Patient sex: M
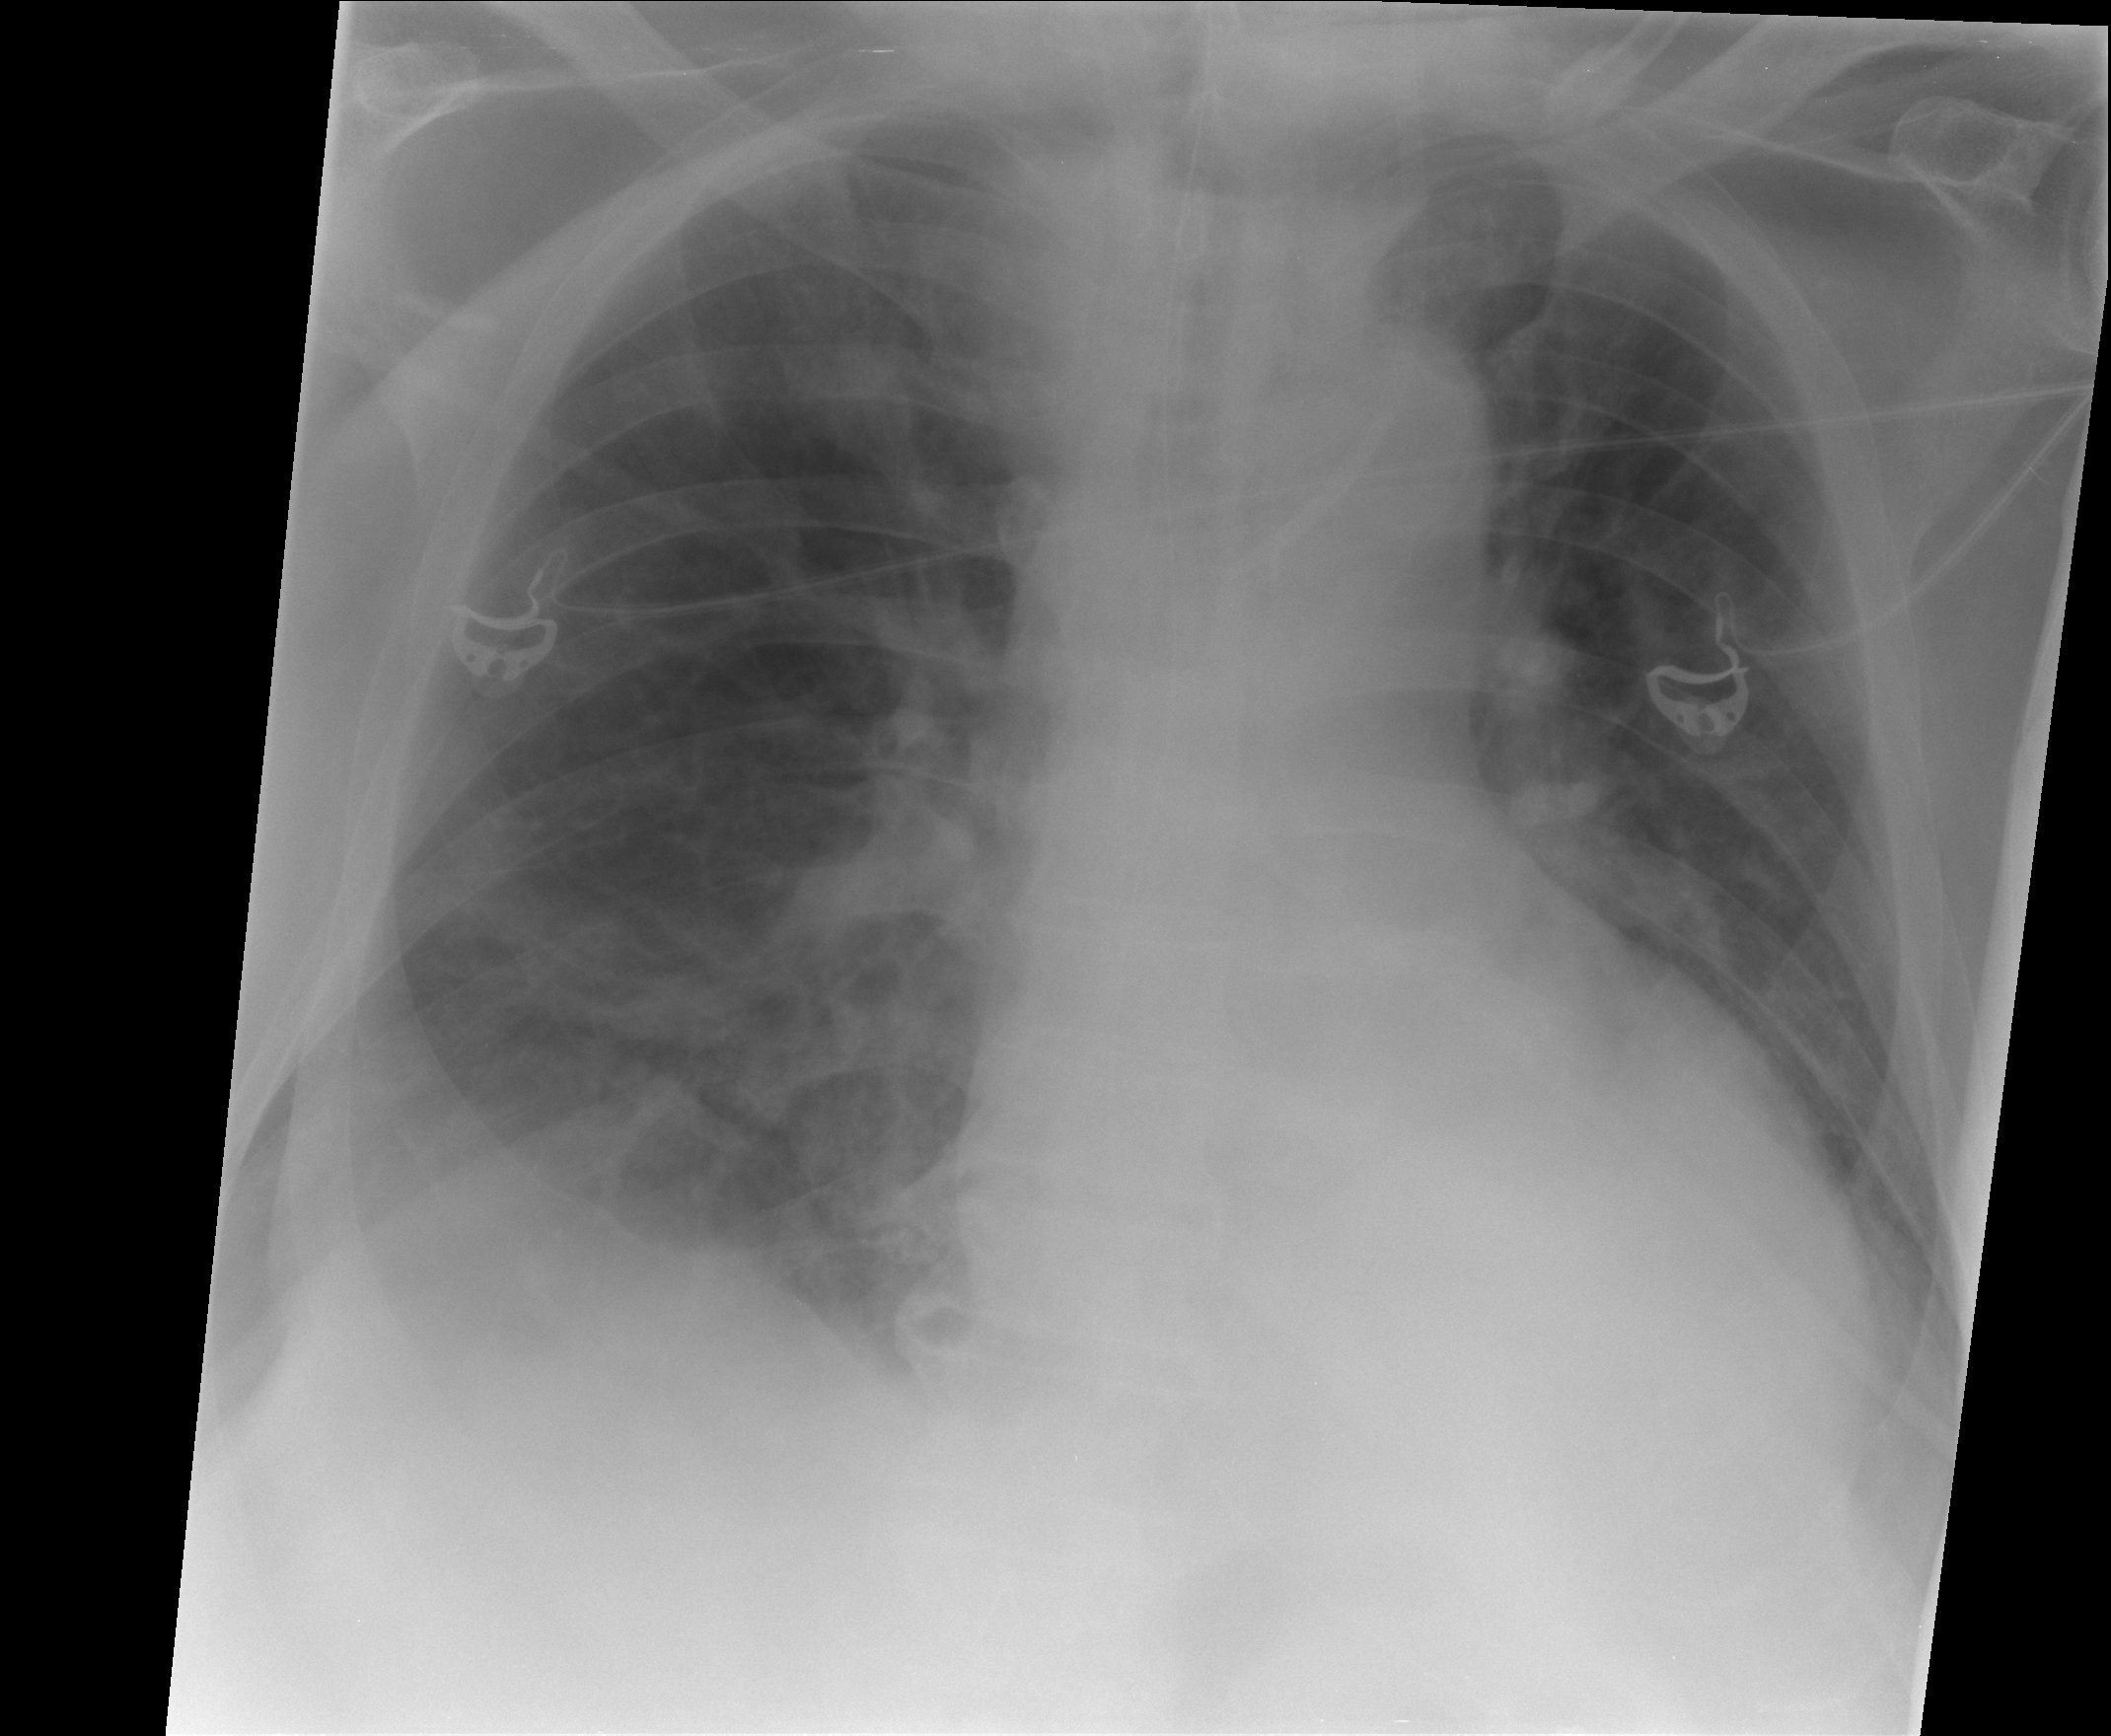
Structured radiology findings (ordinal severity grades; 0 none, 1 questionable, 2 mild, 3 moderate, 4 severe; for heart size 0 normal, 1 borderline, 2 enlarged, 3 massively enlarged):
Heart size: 2
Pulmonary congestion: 0
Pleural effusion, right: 0
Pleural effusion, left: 0
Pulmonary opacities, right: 1
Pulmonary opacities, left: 0
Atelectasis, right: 0
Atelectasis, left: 0